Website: walmart
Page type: payment
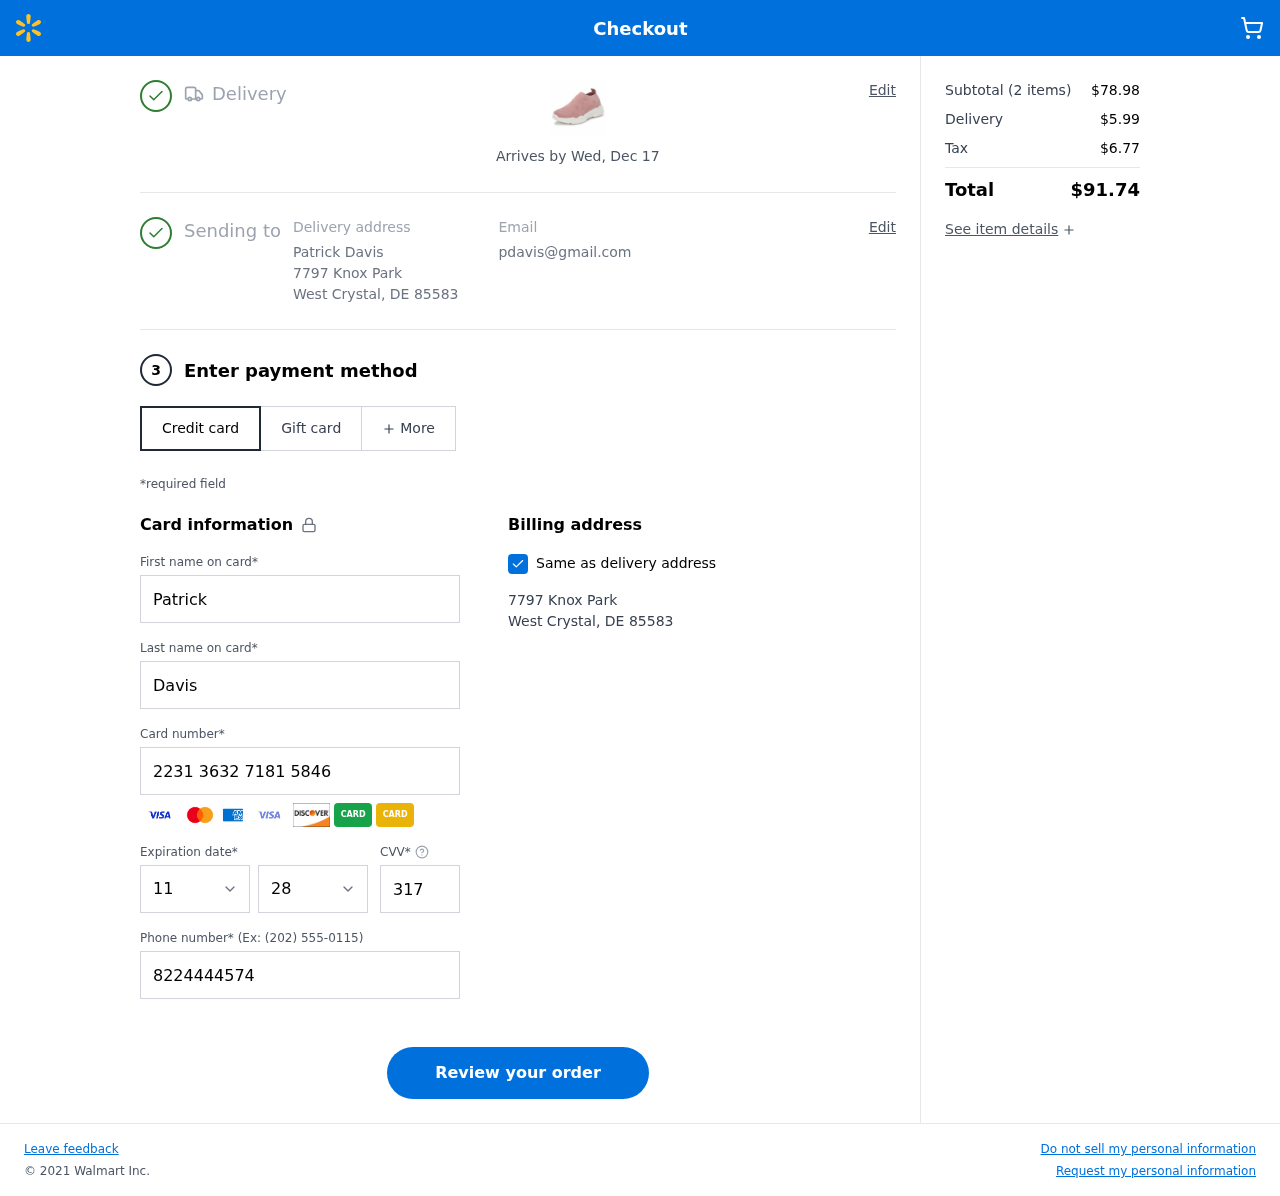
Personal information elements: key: PII_CARD_CVV
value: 317
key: PII_CARD_EXPIRY_MONTH
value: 11
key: PII_CARD_EXPIRY_YEAR
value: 28
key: PII_CARD_NUMBER
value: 2231 3632 7181 5846
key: PII_CITY
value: West Crystal
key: PII_EMAIL
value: pdavis@gmail.com
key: PII_FIRSTNAME
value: Patrick
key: PII_FULLNAME
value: Patrick Davis
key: PII_LASTNAME
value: Davis
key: PII_PHONE
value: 8224444574
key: PII_POSTCODE
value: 85583
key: PII_STATE_ABBR
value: DE
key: PII_STREET
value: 7797 Knox Park
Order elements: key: ORDER_DELIVERY_DATE
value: Arrives by Wed, Dec 17
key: ORDER_NUM_ITEMS
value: (2 items)
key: ORDER_SUBTOTAL
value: $78.98
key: ORDER_SHIPPING_COST
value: $5.99
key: ORDER_TAX
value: $6.77
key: ORDER_TOTAL
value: $91.74